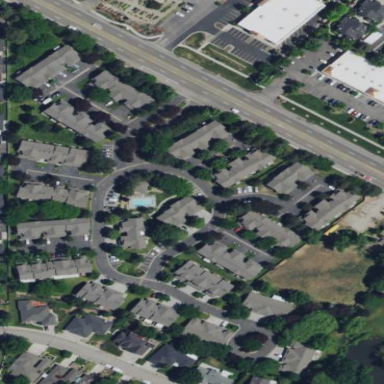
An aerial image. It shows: Residential area with apartments.